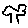
Label: tree